Question: I am following John Papa's course [Building Apps with Angular and Breeze - Part 1] on Plural Sight to build Breeze-Angular SPA.
I have included all references in index.html according to video.
'''
<script src="../Scripts/breeze.debug.js"></script>
<script src="../Scripts/breeze.angular.js"></script>
<script src="../Scripts/breeze.directives.js"></script>
<script src="../Scripts/breeze.saveErrorExtensions.js"></script>
<script src="../Scripts/breeze.to$q.shim.js"></script>
'''
I am getting this error :
"GET <URL>"
When I see scripts folder, I cannot find breeze.angular.js file there.

I have tried updating and re-installing "HotTowel.Angular, HotTowel.Angular.Breeze, Breeze.Angular, Breeze.Angular.Directives" but no success.
Any suggestion where i can find this file?
Thanks in advance
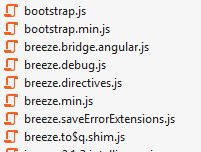
Answer: "breeze.angular.js" has been renamed to "breeze.bridge.angular.js". Adding reference of "breeze.bridge.angular.js" in index.html resolved it for me.
For more information, visit <URL>